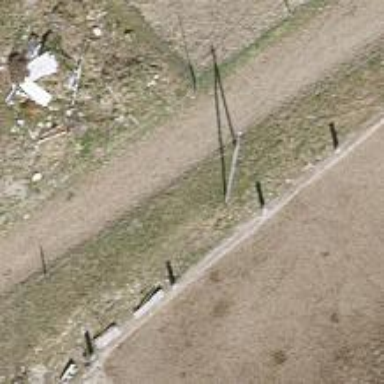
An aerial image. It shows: Power pole.